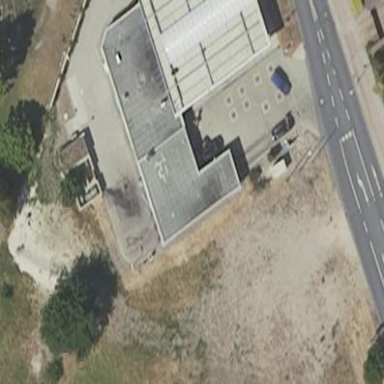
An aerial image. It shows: Fuel station building.